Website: home-depot
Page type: customer-info-address
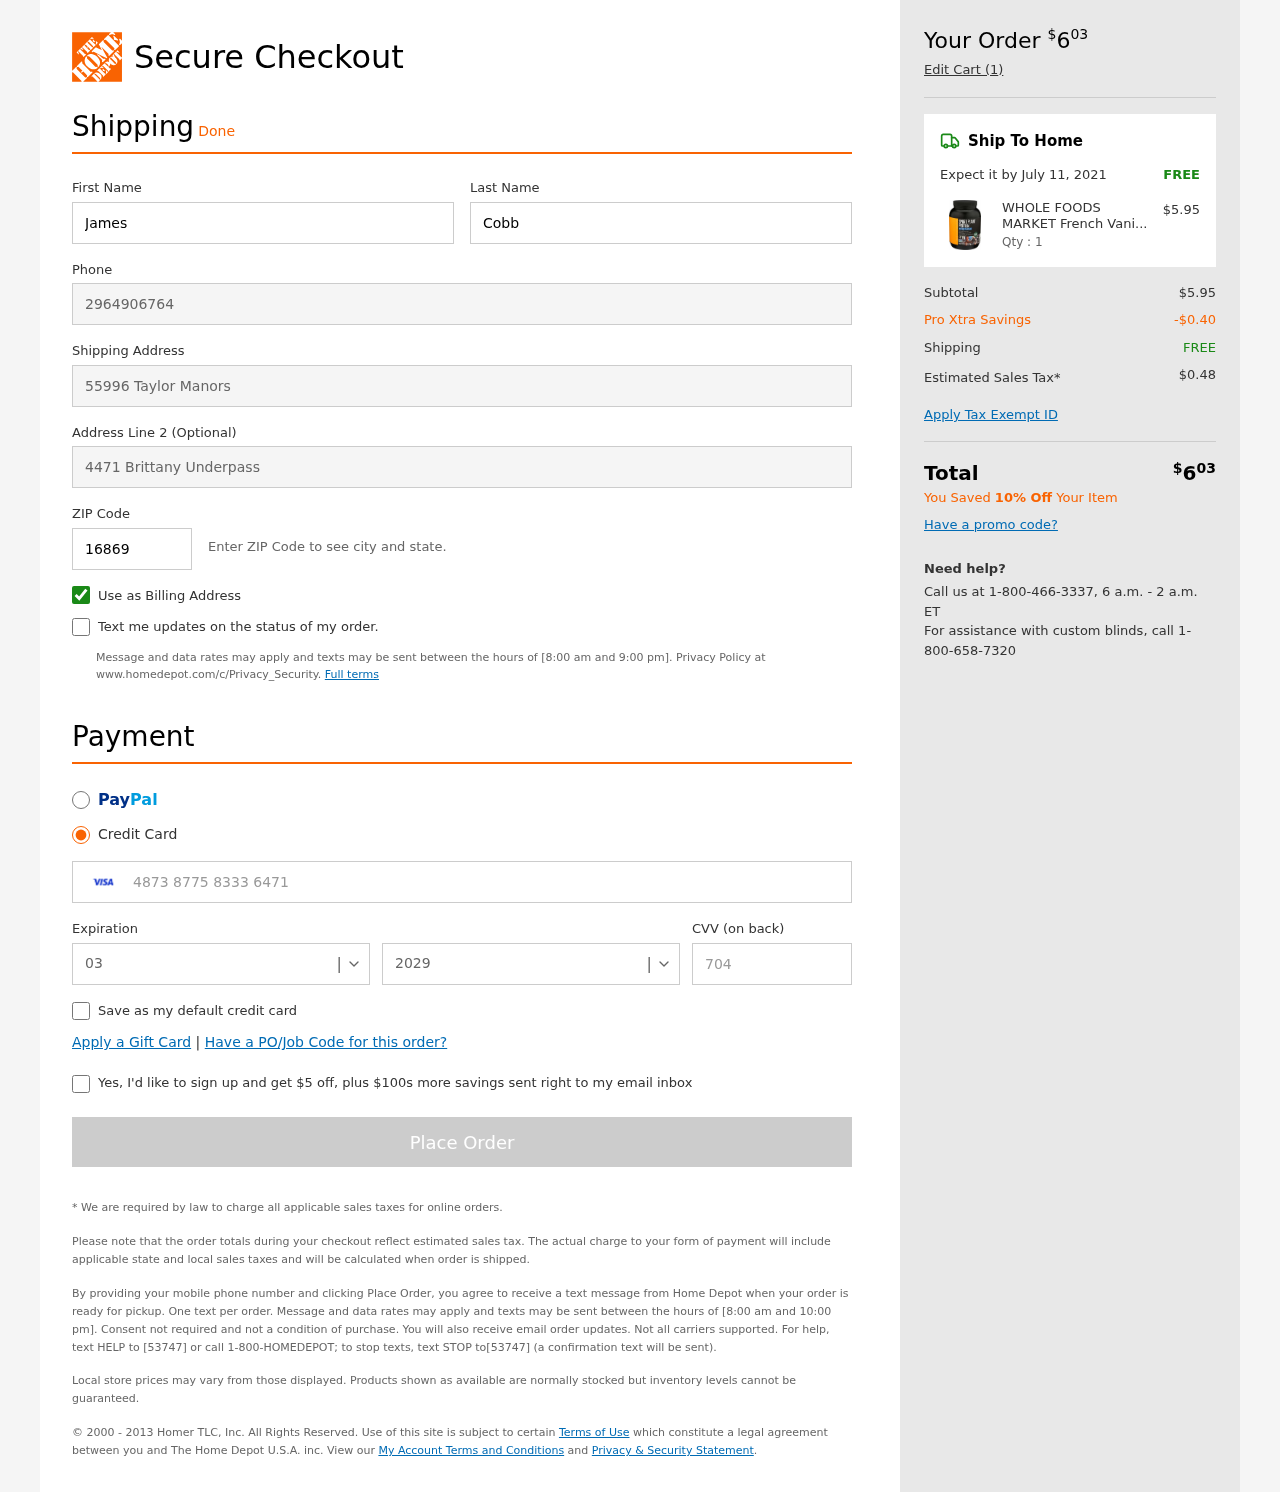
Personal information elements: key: PII_CARD_CVV
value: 704
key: PII_CARD_EXPIRY_MONTH
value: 03
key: PII_CARD_EXPIRY_YEAR
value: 29
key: PII_CARD_NUMBER
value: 4873 8775 8333 6471
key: PII_FIRSTNAME
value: James
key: PII_LASTNAME
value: Cobb
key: PII_PHONE
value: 2964906764
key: PII_POSTCODE
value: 16869
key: PII_STREET
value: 55996 Taylor Manors
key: PII_STREET2
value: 4471 Brittany Underpass
Product elements: key: PRODUCT1_NAME
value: WHOLE FOODS MARKET French Vanilla Plant Protein Shake, 33 OZ
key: PRODUCT1_PRICE
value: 5.95
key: PRODUCT1_QUANTITY
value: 1
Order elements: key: ORDER_TOTAL
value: $603
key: ORDER_NUM_ITEMS
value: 1
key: ORDER_DELIVERY_DATE
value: July 11, 2021
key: ORDER_SHIPPING_COST
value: FREE
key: ORDER_SUBTOTAL
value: $5.95
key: ORDER_DISCOUNT
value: -$0.40
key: ORDER_SHIPPING_COST2
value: FREE
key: ORDER_TAX
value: $0.48
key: ORDER_TOTAL2
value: $603
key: ORDER_SAVINGS_MESSAGE
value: You Saved 10% Off Your Item